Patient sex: M
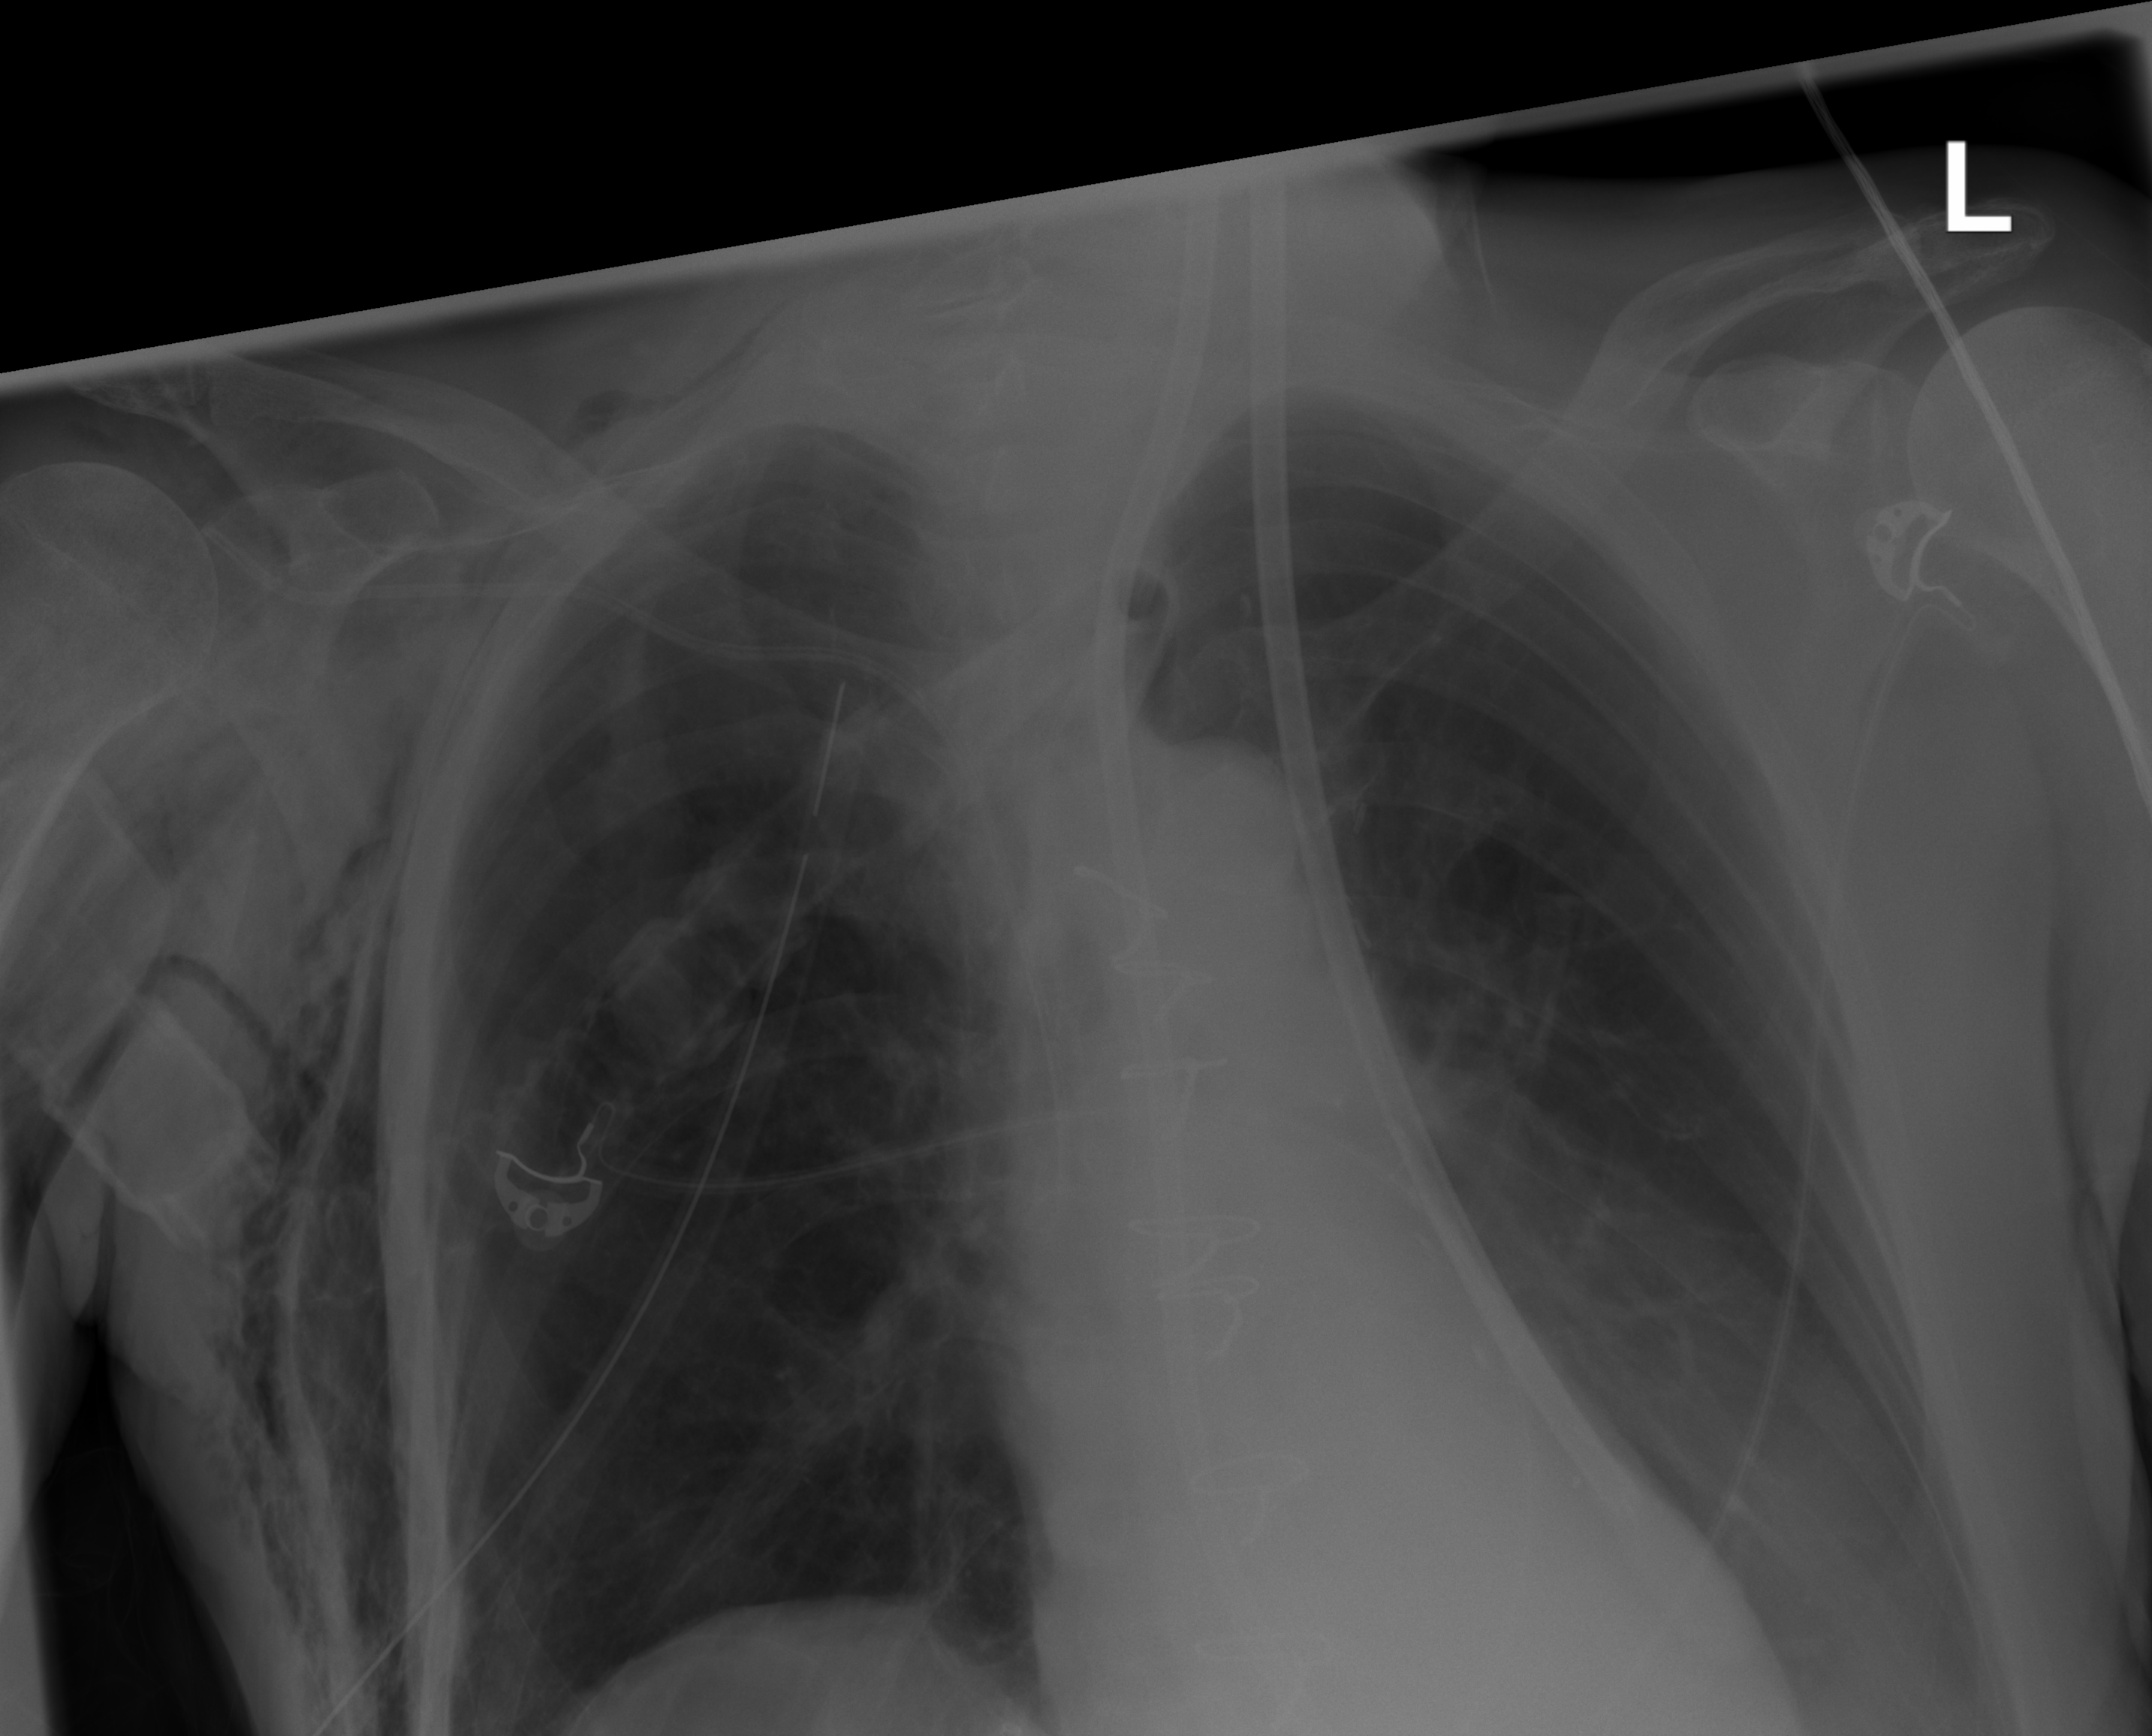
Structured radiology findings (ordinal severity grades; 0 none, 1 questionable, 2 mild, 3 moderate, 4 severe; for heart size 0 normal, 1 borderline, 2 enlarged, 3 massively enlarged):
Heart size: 0
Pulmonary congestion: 0
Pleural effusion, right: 0
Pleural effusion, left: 2
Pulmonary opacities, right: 0
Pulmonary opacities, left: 0
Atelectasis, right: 0
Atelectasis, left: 2